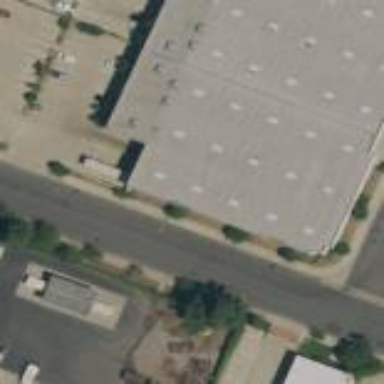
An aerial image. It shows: Warehouse.